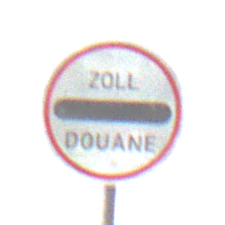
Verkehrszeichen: Zollstelle
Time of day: Night
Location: Outdoor (Nature)
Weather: Overcast
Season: NotSpecified
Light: Artificial